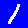
Digit: 1